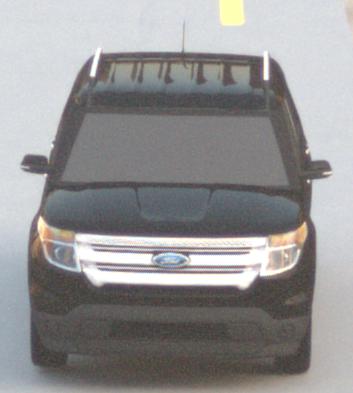
Make: Ford
Model: Explorer
Detailed model: Gen. 5
Model produced from: 2010
Model produced until: 2019
Doors: 5
Color: black
Road condition: dry road
Daytime: sunrise or sunset
Contrast: low contrast